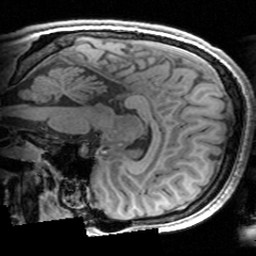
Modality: T1w
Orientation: sagittal
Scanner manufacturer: siemens
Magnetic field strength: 3 T
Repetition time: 1.63 s
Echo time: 0.00311 s